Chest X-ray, AP view. Patient: 58 years old, sex M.
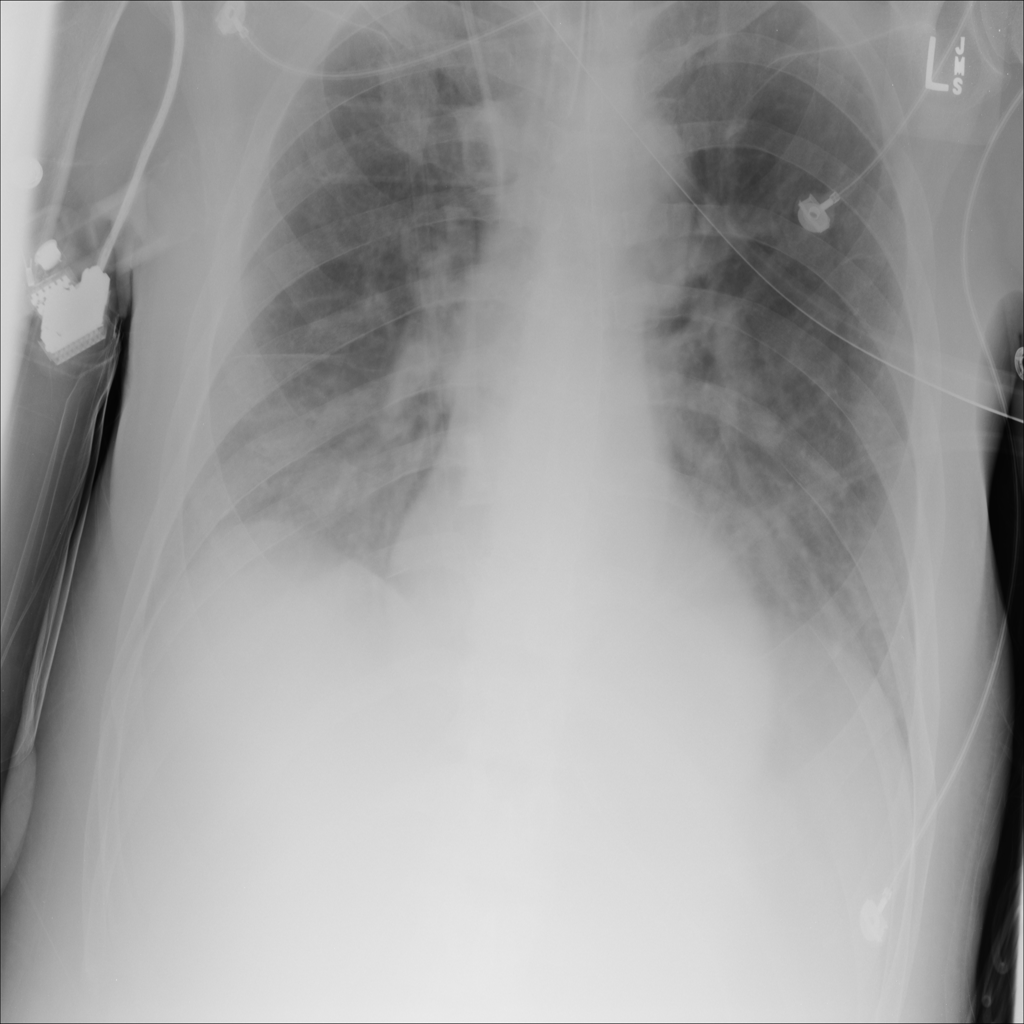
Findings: No Finding